Interaction volume radius: 10 \u00c5
Interaction volume height: 10 \u00c5
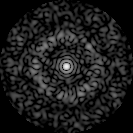
Disorder parameter: 0.826